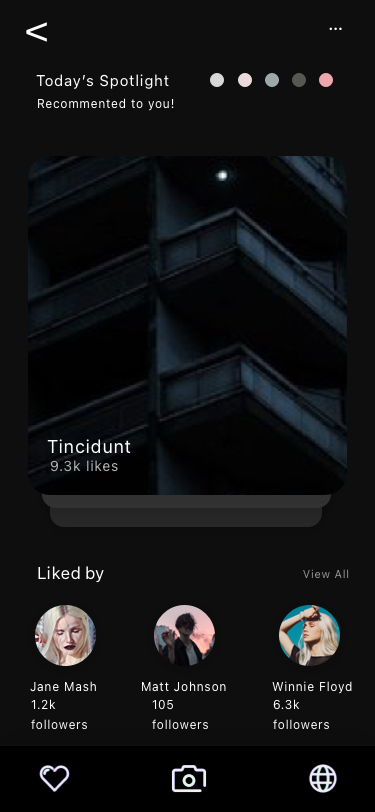
Text in this UI design:
Today’s Spotlight
Recommented to you!
Jane Mash
Matt Johnson
Winnie Floyd
1.2k followers
105 followers
6.3k followers
Liked by
View All
…
<